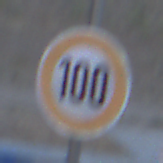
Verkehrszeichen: Geschwindigkeit100
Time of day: SunriseSunset
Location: Outdoor (Urban)
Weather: Clear
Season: NotSpecified
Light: Natural